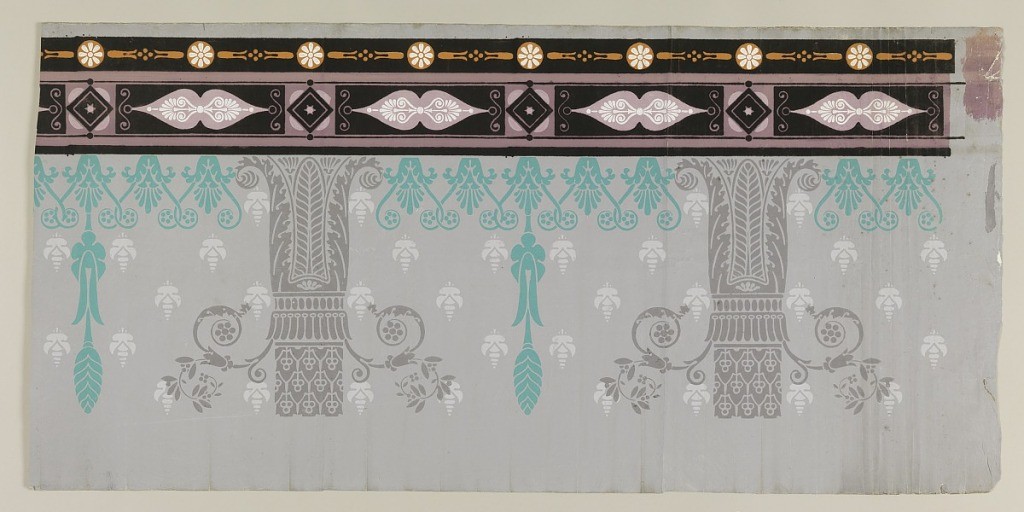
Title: Frieze
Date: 1800–1830
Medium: Block-printed on handmade paper
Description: Probably the top border to a panel decoration. Acanthus capitals with scrolling pendants alternate with turqouise cone pendant with white floral triangle. Double band of geometric border at top edge.